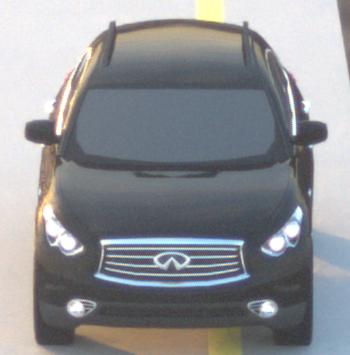
Make: Infiniti
Model: FX 37
Detailed model: FX (S51)
Model produced from: 2012/07
Model produced until: 2013/10
Doors: 5
Color: black
Road condition: dry road
Daytime: sunrise or sunset
Contrast: medium contrast